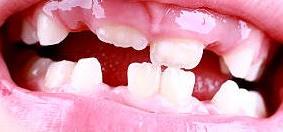
Condition: hypodontia